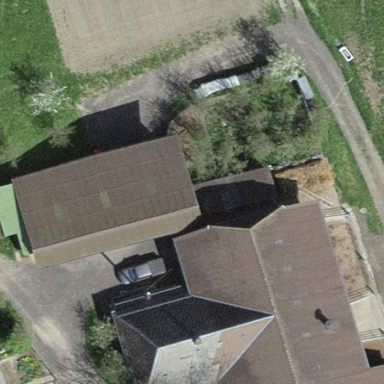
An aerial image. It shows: Rural barn.